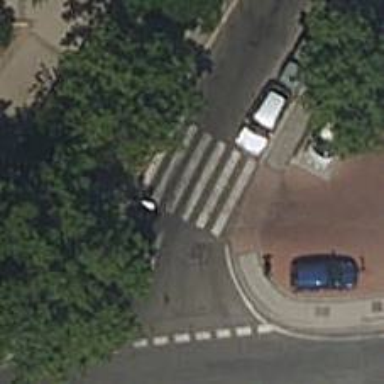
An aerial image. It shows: Uncontrolled road crossing.